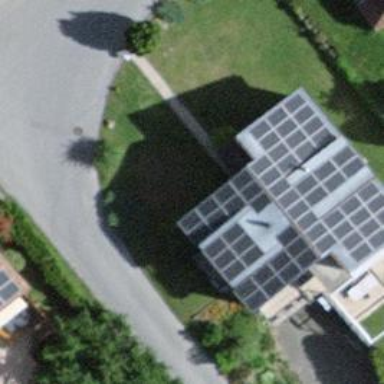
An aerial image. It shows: Detached building.